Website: bh-photo
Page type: cross-sells
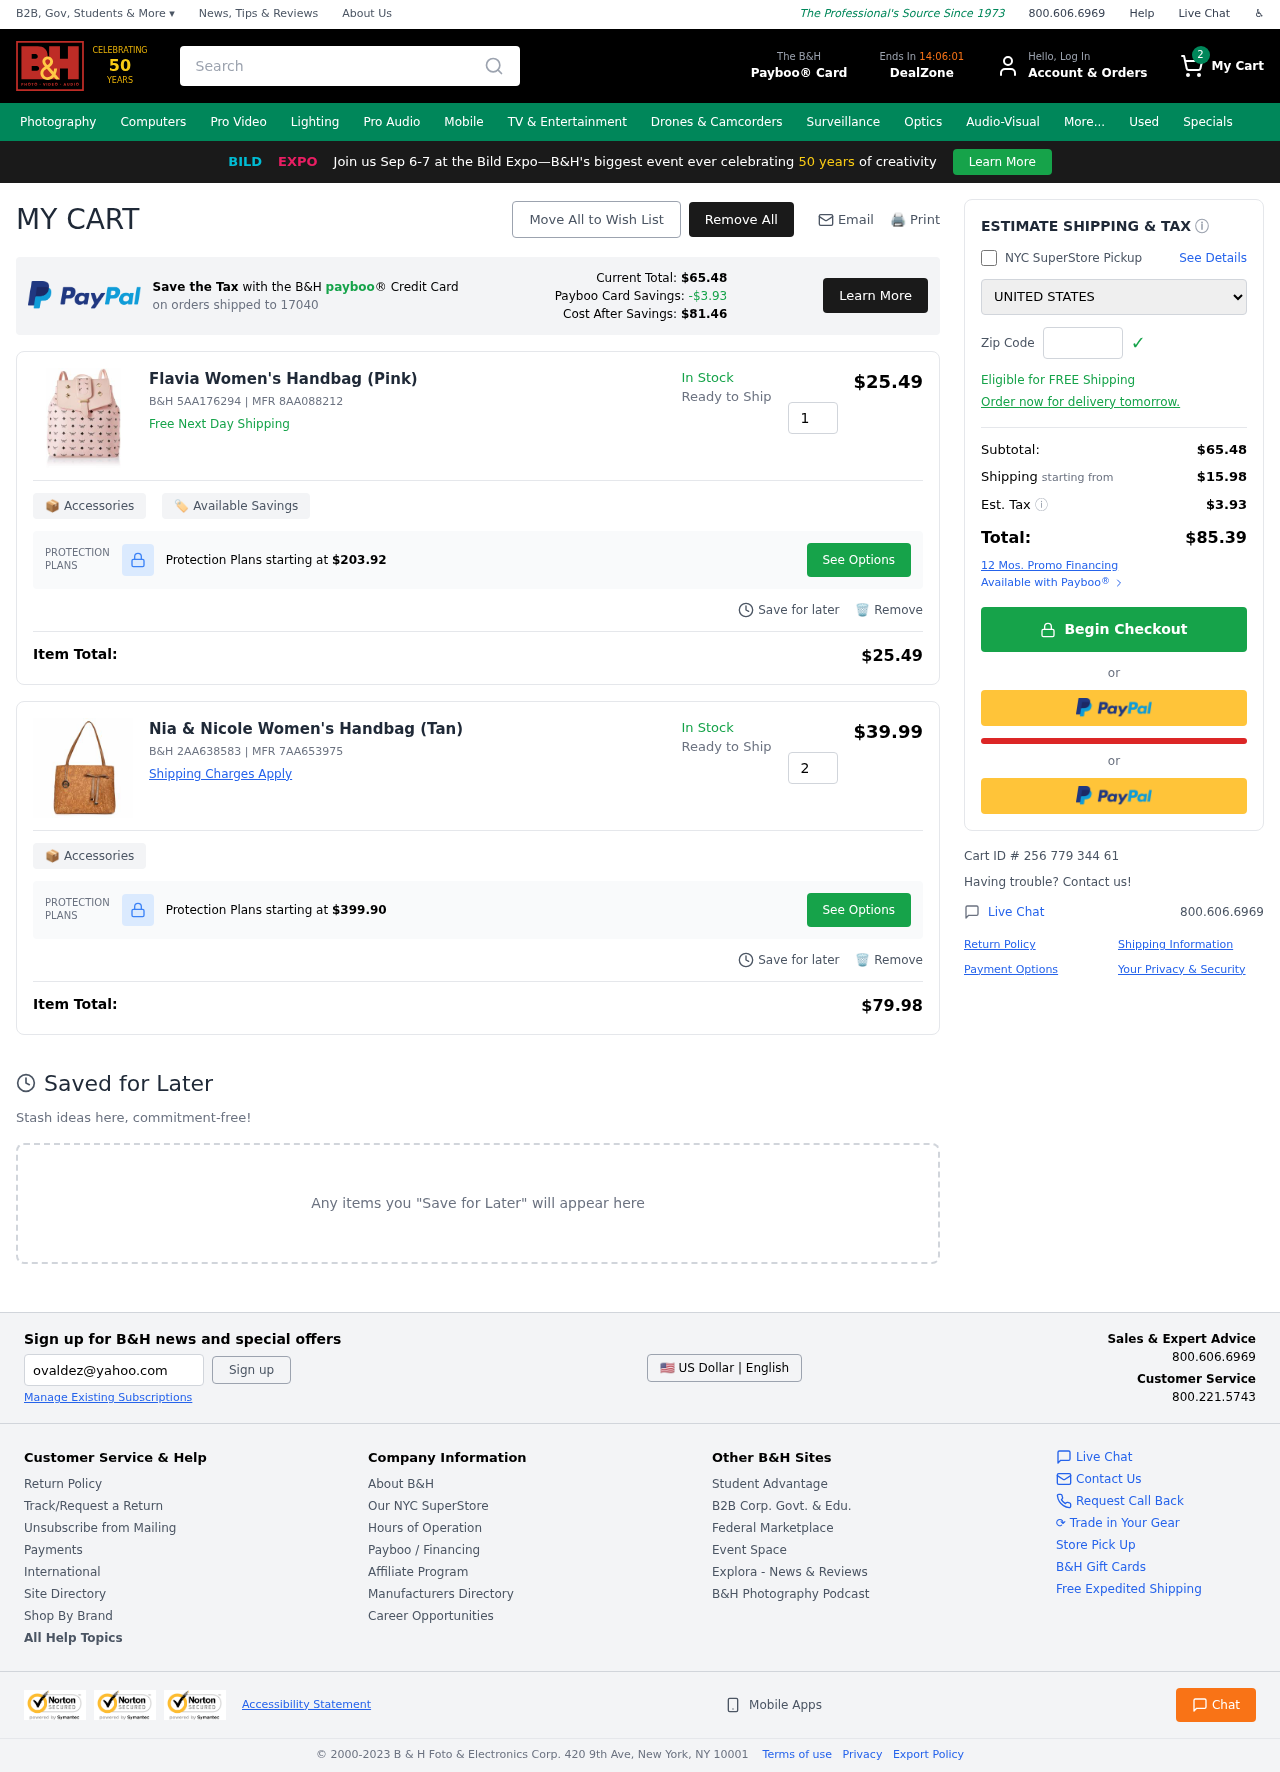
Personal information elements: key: PII_COUNTRY
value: United States
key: PII_POSTCODE
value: on orders shipped to 17040
Product elements: key: PRODUCT1_NAME
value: Flavia Women's Handbag (Pink)
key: PRODUCT1_PRICE
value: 25.49
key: PRODUCT1_QUANTITY
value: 1
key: PRODUCT2_NAME
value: Nia & Nicole Women's Handbag (Tan)
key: PRODUCT2_PRICE
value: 39.99
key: PRODUCT2_QUANTITY
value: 2
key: PRODUCT1_SKU
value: B&H 5AA176294
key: PRODUCT1_MFR
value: MFR 8AA088212
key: PRODUCT1_PROTECTION_PRICE
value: $203.92
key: PRODUCT1_ITEM_TOTAL
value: $25.49
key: PRODUCT2_SKU
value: B&H 2AA638583
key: PRODUCT2_MFR
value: MFR 7AA653975
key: PRODUCT2_PROTECTION_PRICE
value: $399.90
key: PRODUCT2_ITEM_TOTAL
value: $79.98
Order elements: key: ORDER_NUM_ITEMS
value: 2
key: PAYBOO_CURRENT_TOTAL
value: $65.48
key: ORDER_SUBTOTAL
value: $65.48
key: ORDER_SHIPPING_COST
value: $15.98
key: ORDER_TAX
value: $3.93
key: ORDER_TOTAL
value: $85.39
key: ORDER_ID
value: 256 779 344 61
Search elements: key: HEADER_SEARCH
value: Search
Other elements: key: PAYBOO_SAVINGS
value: -$3.93
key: PAYBOO_COST_AFTER_SAVINGS
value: $81.46